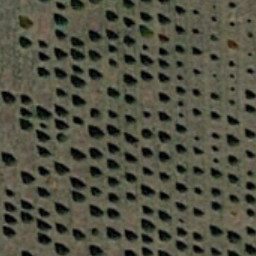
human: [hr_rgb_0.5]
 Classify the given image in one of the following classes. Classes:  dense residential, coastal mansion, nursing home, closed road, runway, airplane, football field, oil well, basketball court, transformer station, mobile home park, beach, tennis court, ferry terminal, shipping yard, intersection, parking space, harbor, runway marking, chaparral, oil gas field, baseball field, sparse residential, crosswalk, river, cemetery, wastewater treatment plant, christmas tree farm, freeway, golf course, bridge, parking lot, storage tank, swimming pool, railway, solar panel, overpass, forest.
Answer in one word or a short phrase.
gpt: christmas tree farm